Field crop: maize
Growth stage: 2
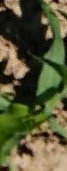
Species: maize